Interaction volume radius: 5 \u00c5
Interaction volume height: 35 \u00c5
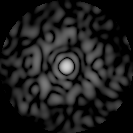
Disorder parameter: 0.8292